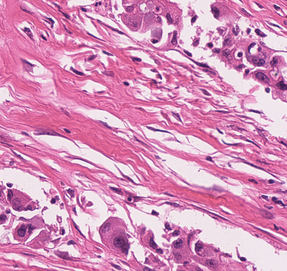
Tumor epithelial tissue: yes
Tumor-associated stroma tissue: yes
Normal tissue: no